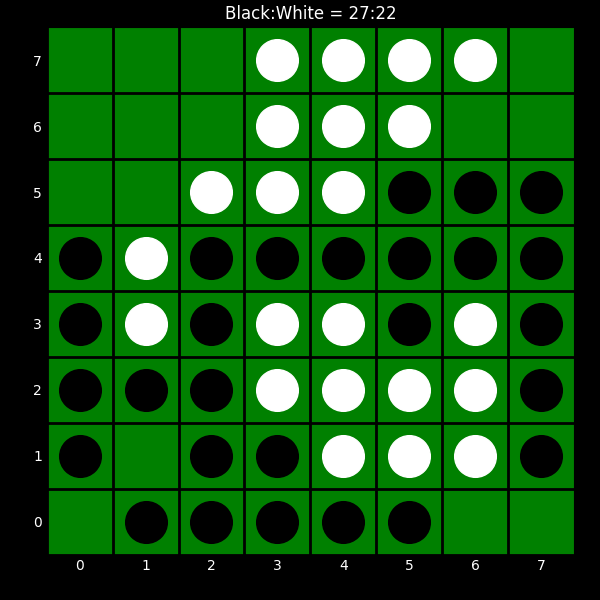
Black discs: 27
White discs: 22